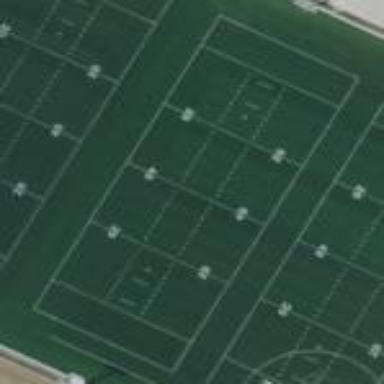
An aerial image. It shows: Soccer pitch for outdoor sports and leisure activities.